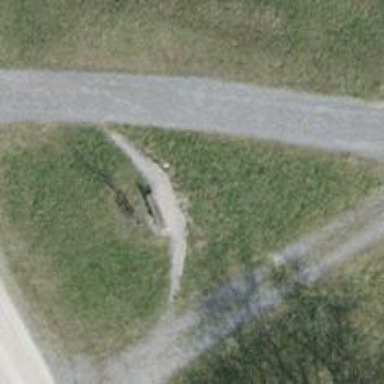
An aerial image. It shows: Compacted path.